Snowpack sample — Loveland Pass, Silver Plume, Colorado, USA (1/12/25, 11:40 AM MST)
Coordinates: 39.66, -105.88
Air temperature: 7 °F
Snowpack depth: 140 cm
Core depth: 10 cm
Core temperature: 41 °F
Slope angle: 11°, slope face: 30°
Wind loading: high
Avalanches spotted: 2
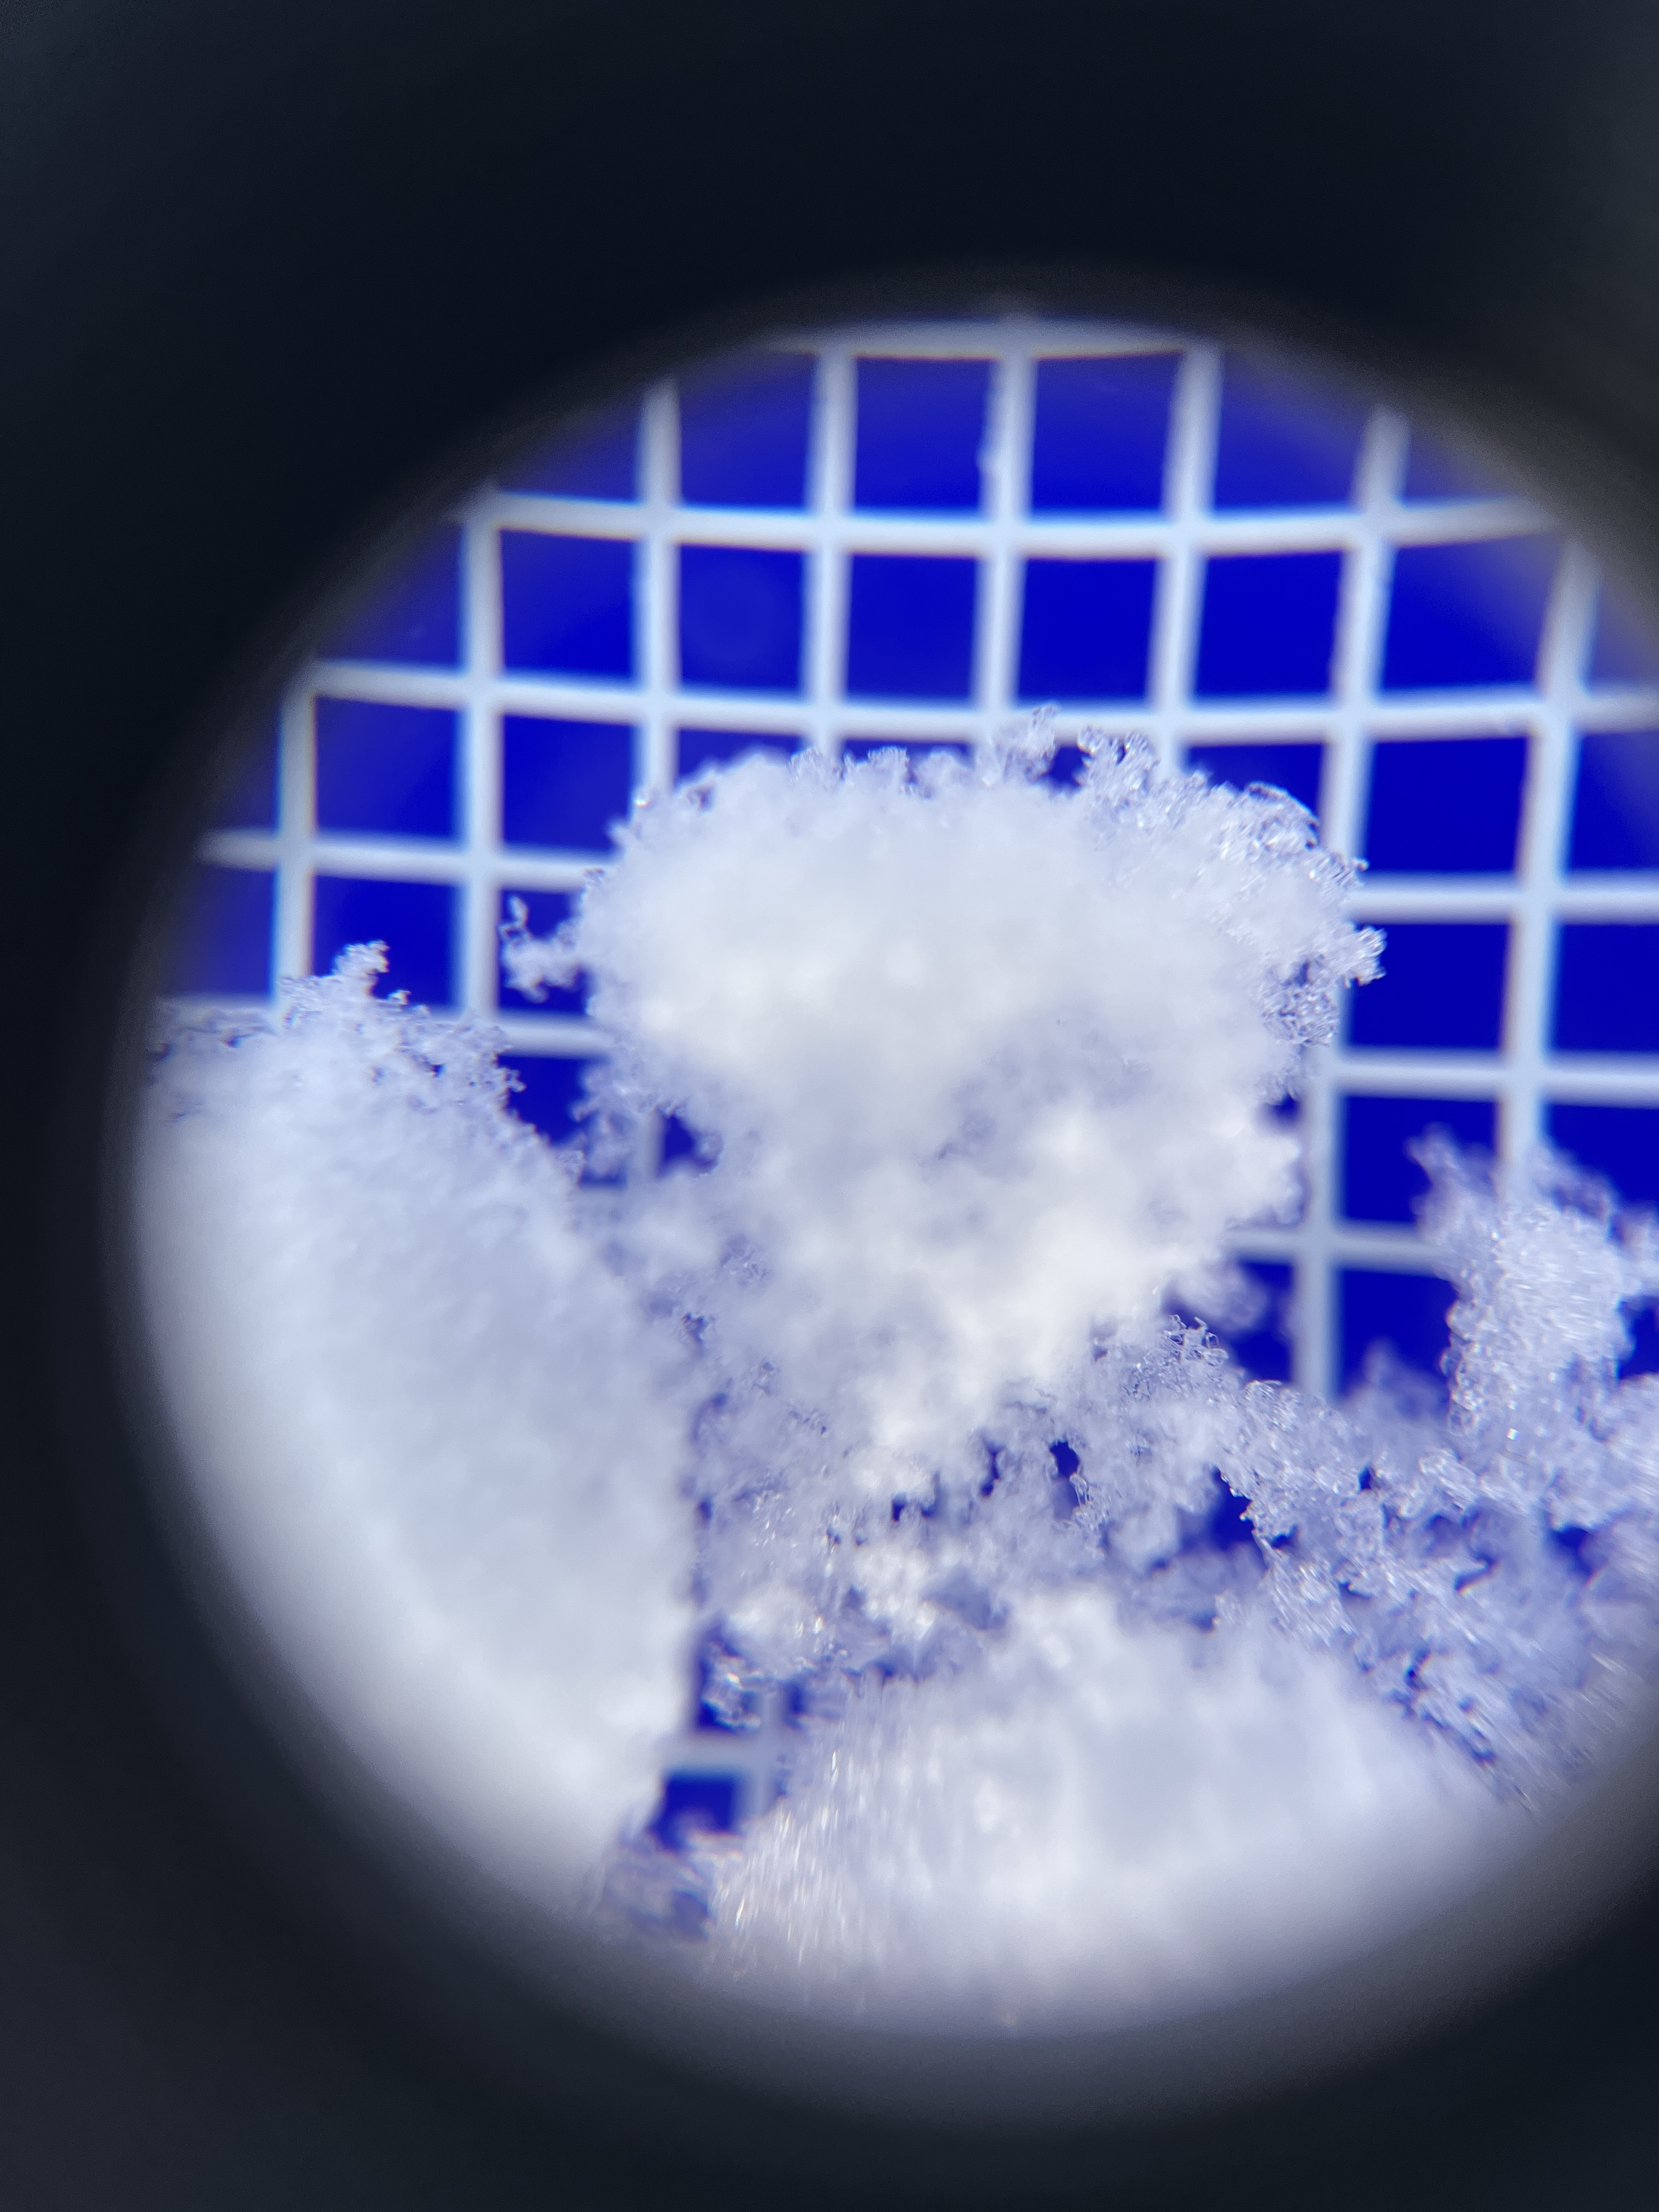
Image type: magnified_profile
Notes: Pilot using slightly modified coring method that took too large segment for snow profile picturing, advised not to use in higher level models. Two avalanche on south face nearby, partially cloudy with light snow in the last 24 hours. Lots of wind loading on eastern features.